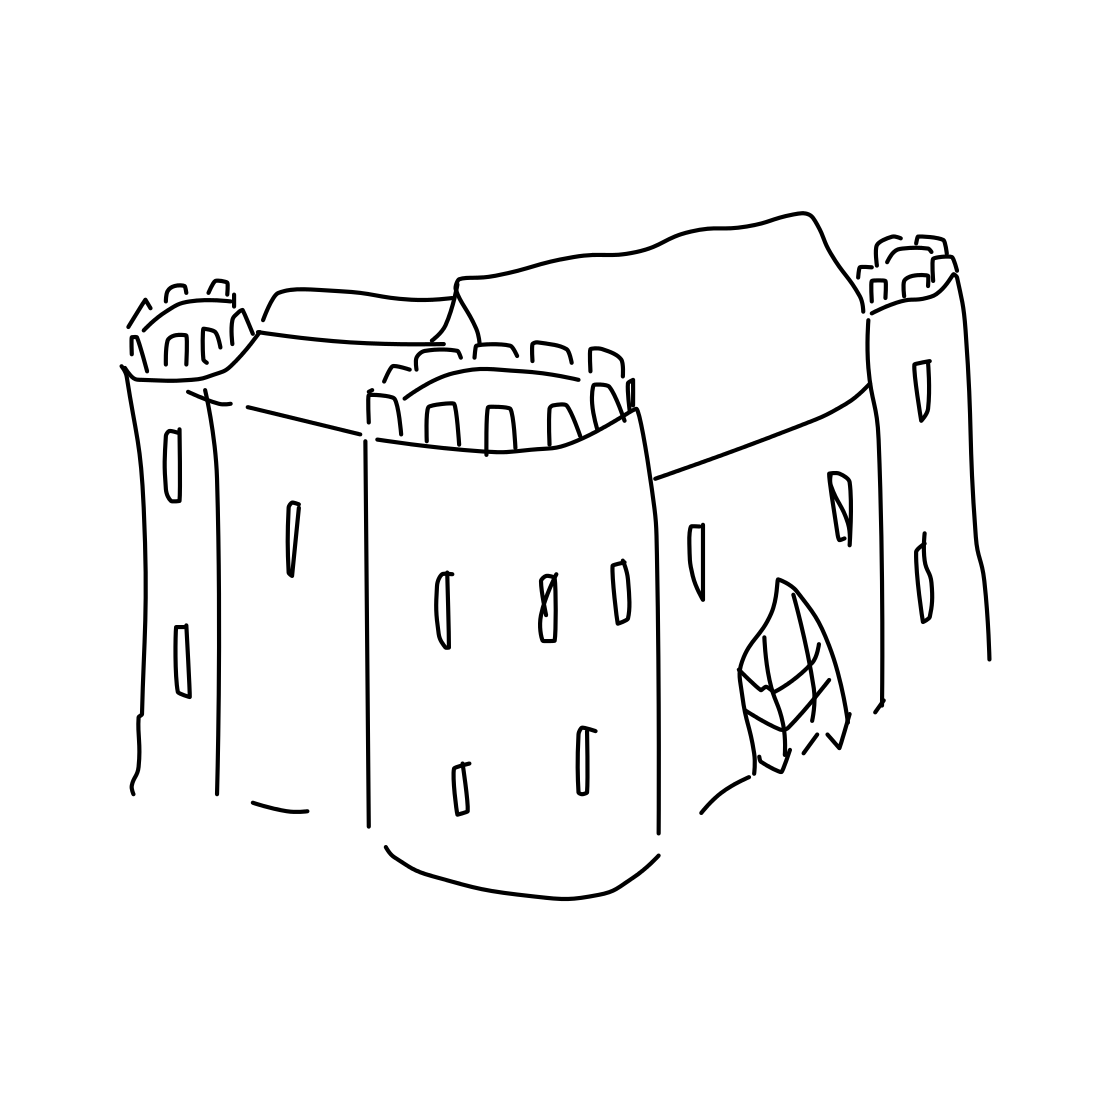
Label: castle